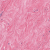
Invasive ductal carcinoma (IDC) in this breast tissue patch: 0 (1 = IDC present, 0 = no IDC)